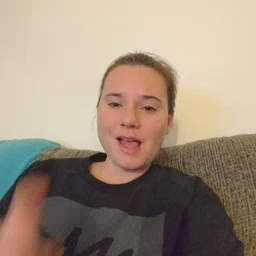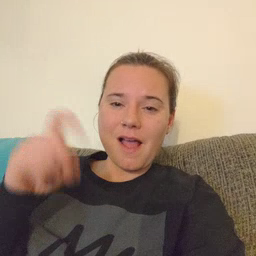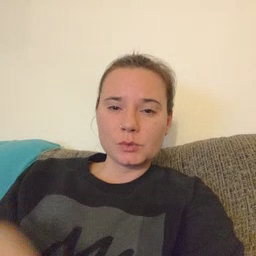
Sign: haveto